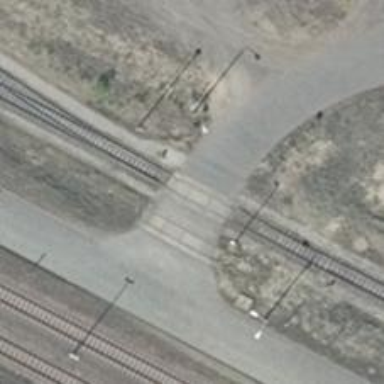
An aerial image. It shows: Level crossing along the railway.